You are looking at the wavelet scalogram of a bearing's acceleration signal. What is the most likely bearing condition (normal, inner_race, outer_race, ball)?
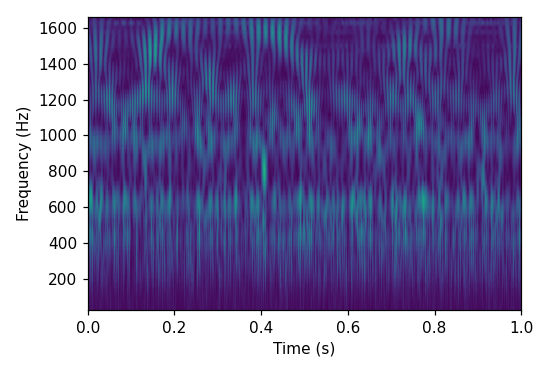
Answer: outer_race